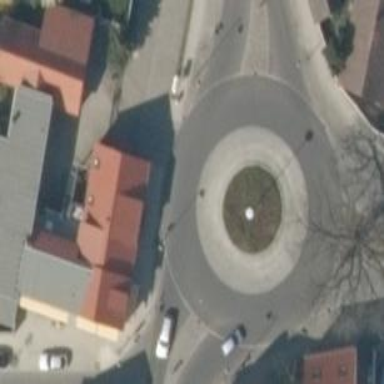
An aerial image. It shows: Tertiary road that leads to roundabout.